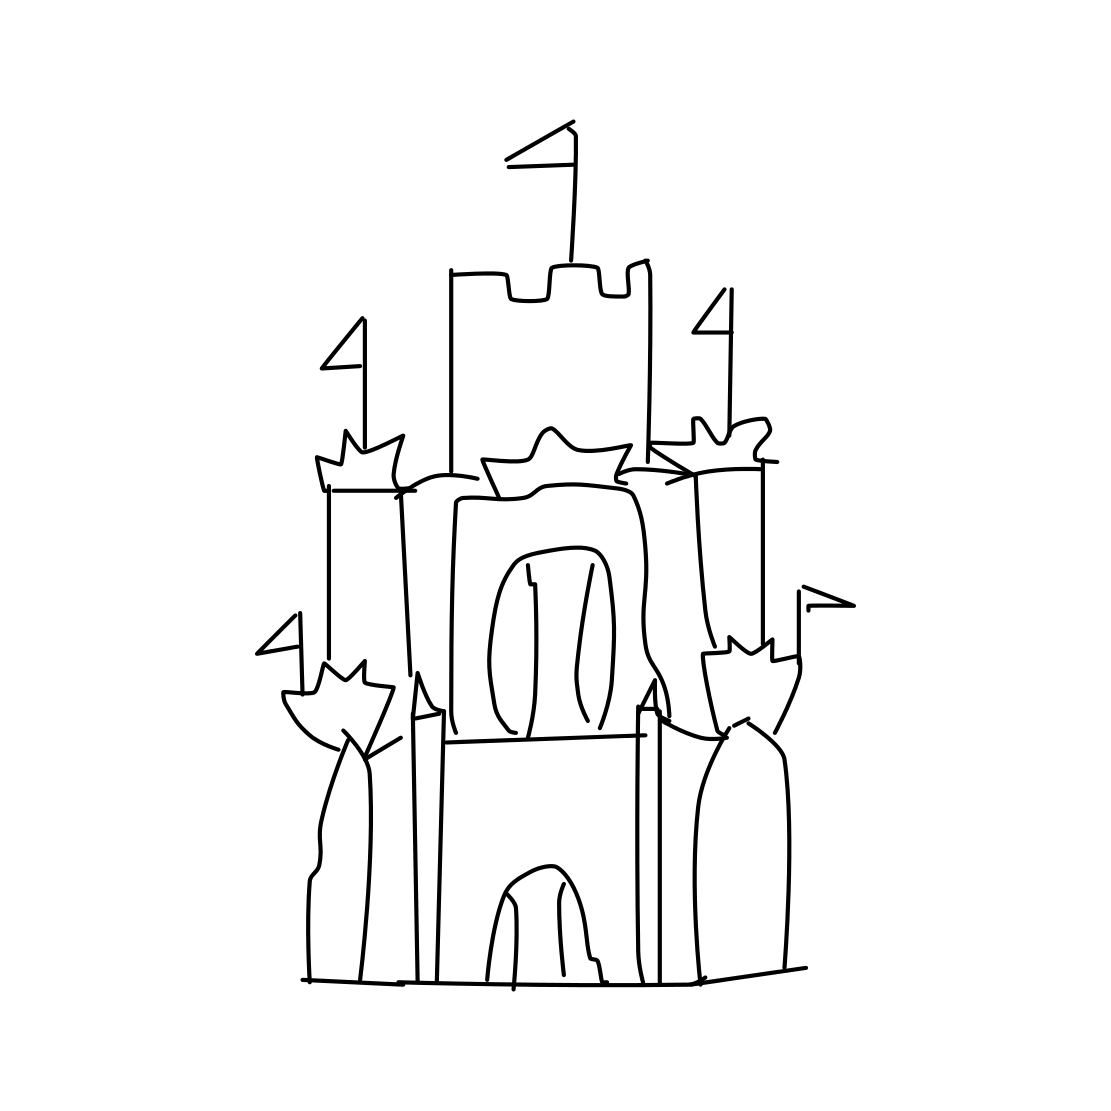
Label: castle